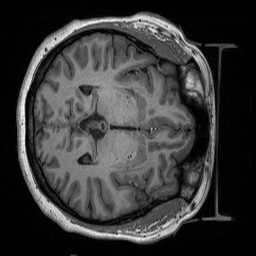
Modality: T1w
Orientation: axial
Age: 42
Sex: female
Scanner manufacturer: siemens
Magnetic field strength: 3 T
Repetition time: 2.53 s
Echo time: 0.00219 s